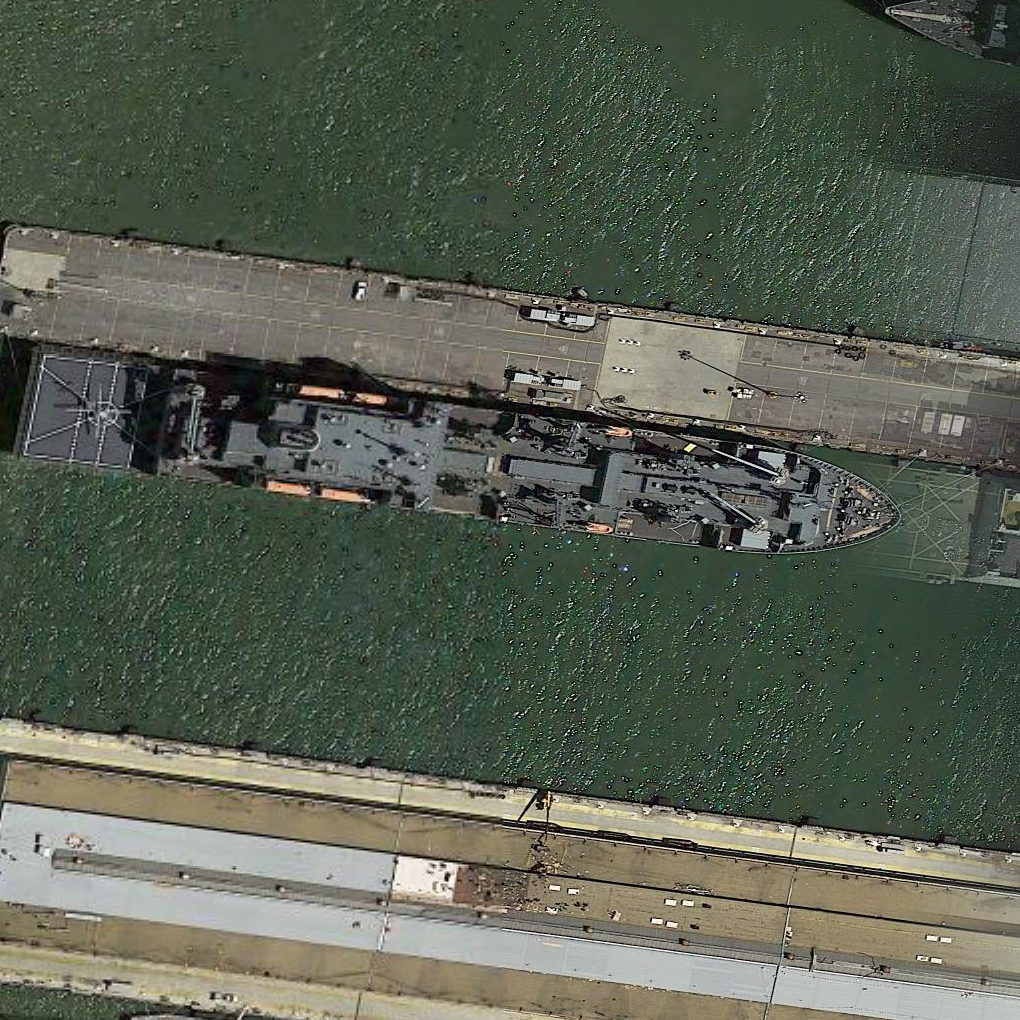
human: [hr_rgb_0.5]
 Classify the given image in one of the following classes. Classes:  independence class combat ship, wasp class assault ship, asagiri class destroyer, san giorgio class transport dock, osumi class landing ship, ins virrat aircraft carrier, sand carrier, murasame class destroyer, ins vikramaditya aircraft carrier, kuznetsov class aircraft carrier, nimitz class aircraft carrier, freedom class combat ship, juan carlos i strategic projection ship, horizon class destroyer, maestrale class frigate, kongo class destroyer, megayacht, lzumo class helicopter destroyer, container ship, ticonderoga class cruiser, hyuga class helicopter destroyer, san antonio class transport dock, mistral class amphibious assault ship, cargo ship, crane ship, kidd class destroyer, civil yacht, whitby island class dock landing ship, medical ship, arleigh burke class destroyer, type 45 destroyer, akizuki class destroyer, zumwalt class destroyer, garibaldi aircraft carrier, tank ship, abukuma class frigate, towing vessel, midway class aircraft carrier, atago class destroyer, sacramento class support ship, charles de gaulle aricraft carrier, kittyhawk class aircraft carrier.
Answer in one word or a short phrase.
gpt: Crane ship